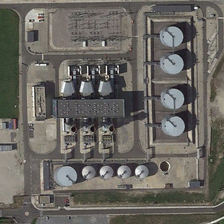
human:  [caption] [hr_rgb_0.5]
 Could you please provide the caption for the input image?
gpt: two rows of gray storage tanks are in two adjacent directions of a building .

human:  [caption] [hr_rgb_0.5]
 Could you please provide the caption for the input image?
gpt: two rows of gray storage tanks are in two adjacent directions of a building .

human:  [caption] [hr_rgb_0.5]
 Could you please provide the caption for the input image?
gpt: two rows of gray storage tanks are in two adjacent directions of a building .

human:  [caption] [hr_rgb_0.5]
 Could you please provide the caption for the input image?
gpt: two rows of gray storage tanks are in two adjacent directions of a building .

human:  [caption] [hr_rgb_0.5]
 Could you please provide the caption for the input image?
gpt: two rows of gray storage tanks are in two adjacent directions of a building .